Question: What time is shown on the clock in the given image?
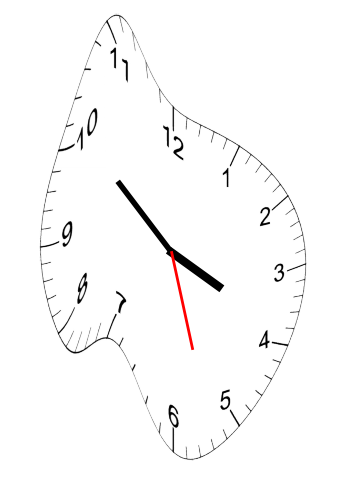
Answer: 03:51:27